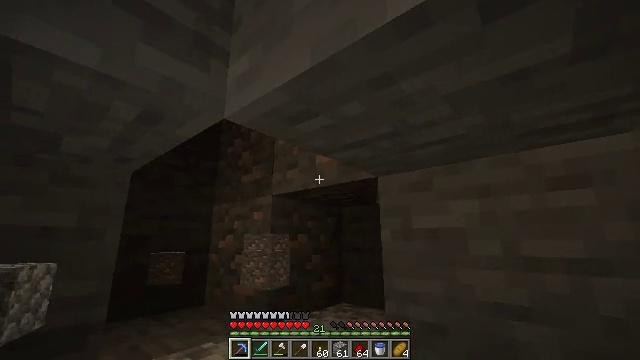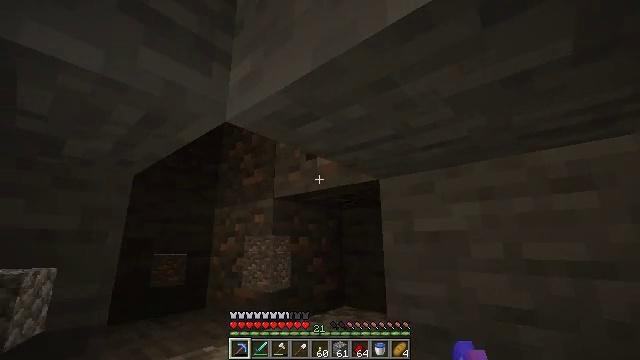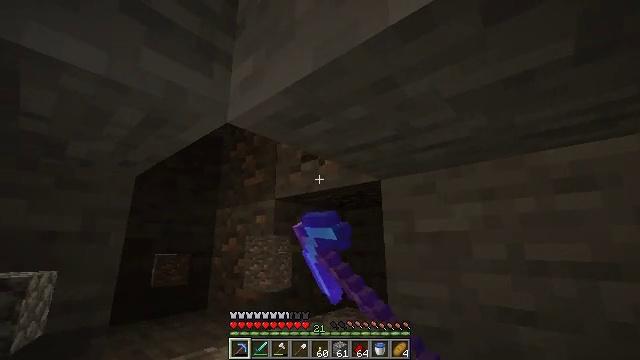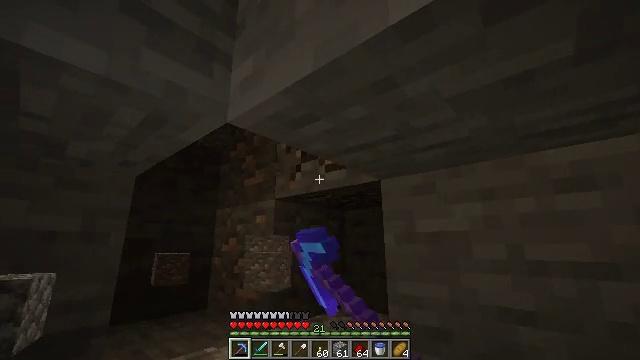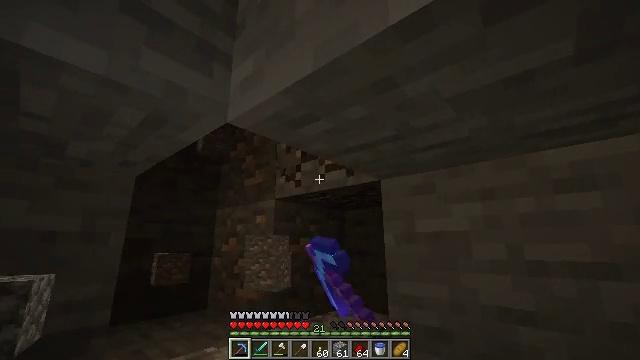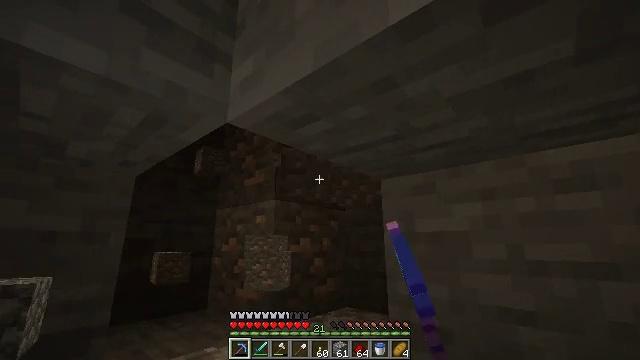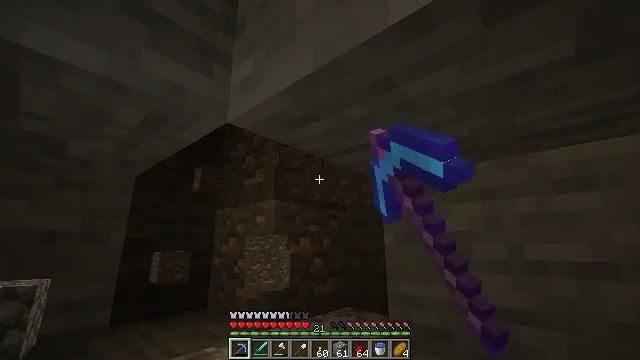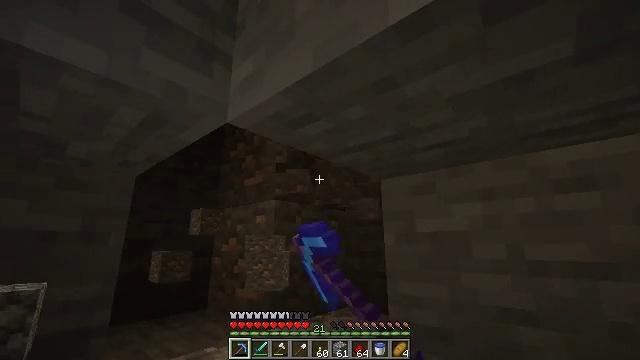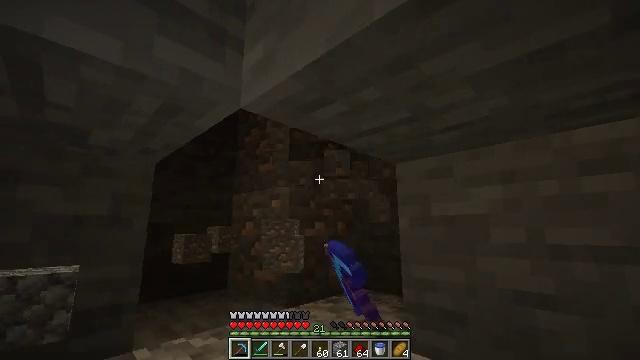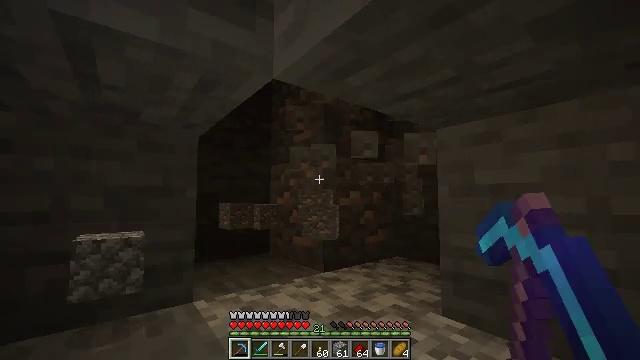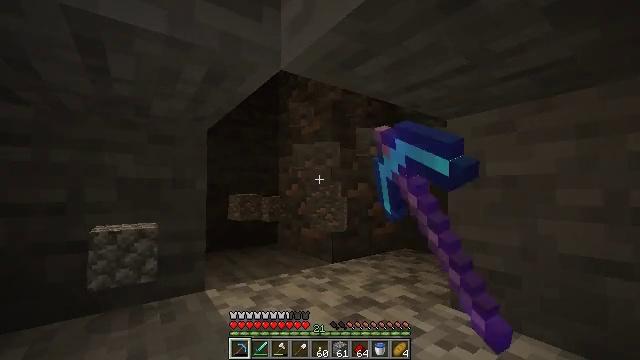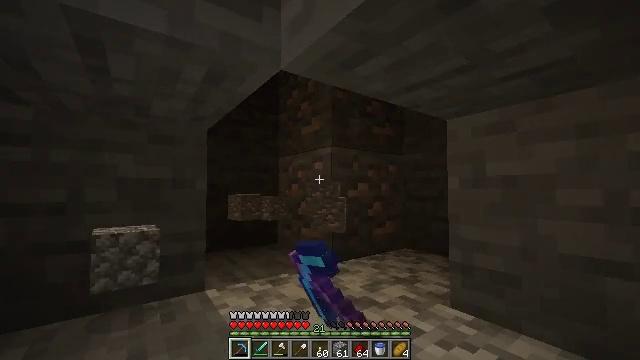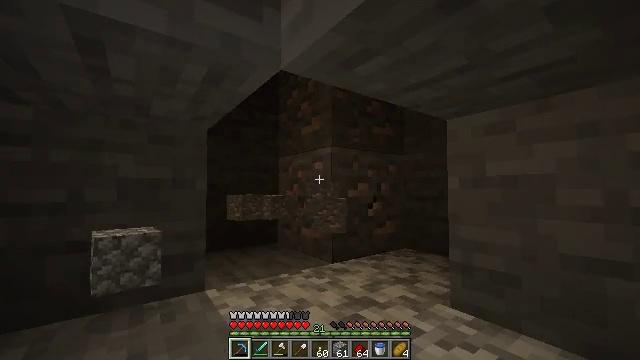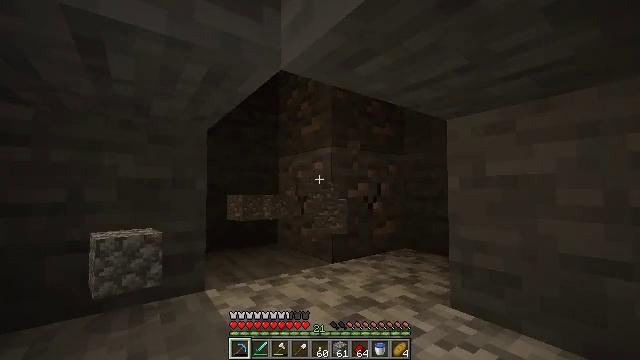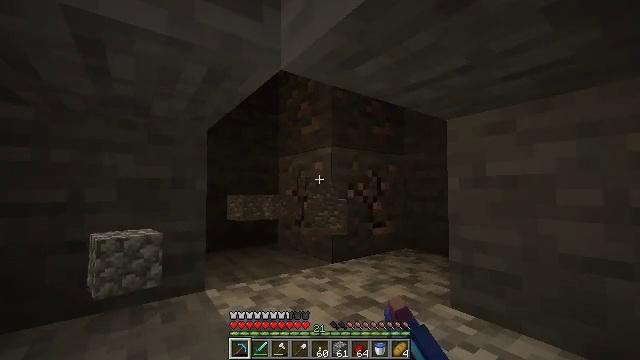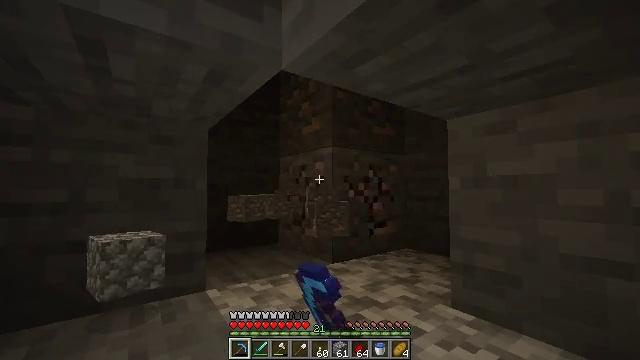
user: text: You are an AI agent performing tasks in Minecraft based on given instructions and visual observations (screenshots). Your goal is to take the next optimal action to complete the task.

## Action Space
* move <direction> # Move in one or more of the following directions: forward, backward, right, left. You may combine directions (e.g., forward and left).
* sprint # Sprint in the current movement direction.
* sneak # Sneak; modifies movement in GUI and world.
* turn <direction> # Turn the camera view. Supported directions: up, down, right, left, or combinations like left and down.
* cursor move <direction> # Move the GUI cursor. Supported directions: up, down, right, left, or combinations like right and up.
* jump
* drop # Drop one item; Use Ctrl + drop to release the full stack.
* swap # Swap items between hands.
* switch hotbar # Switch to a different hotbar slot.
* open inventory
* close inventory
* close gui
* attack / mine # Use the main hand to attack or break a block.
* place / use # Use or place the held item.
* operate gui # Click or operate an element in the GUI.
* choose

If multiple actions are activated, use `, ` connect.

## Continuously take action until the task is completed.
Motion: motion action
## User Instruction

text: Use a pickaxe to gather iron ore.
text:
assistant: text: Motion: attack / mine
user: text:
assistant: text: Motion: attack / mine
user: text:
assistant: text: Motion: attack / mine
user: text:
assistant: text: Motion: attack / mine
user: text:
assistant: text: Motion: attack / mine
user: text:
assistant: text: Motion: attack / mine
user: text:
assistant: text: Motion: attack / mine
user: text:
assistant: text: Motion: turn left and down, attack / mine
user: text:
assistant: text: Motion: turn left and down, attack / mine
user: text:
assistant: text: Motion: turn left and down, attack / mine
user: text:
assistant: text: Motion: attack / mine
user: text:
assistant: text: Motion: attack / mine
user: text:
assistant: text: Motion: attack / mine
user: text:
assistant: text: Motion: attack / mine
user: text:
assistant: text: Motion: attack / mine
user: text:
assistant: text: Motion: attack / mine
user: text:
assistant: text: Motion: attack / mine
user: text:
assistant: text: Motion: attack / mine
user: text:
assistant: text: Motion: attack / mine
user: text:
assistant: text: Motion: turn right and up, attack / mine
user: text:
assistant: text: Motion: turn right and up, attack / mine
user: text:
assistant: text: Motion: turn right and up, attack / mine
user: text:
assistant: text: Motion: attack / mine